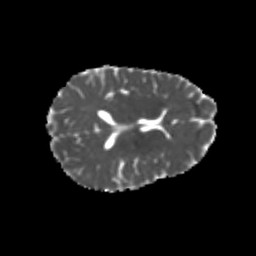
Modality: MD
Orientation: axial
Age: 25
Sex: female
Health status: healthy
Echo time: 0.074 s